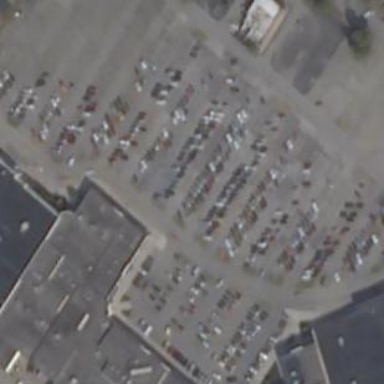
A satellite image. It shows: Parking area.